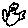
Label: bird